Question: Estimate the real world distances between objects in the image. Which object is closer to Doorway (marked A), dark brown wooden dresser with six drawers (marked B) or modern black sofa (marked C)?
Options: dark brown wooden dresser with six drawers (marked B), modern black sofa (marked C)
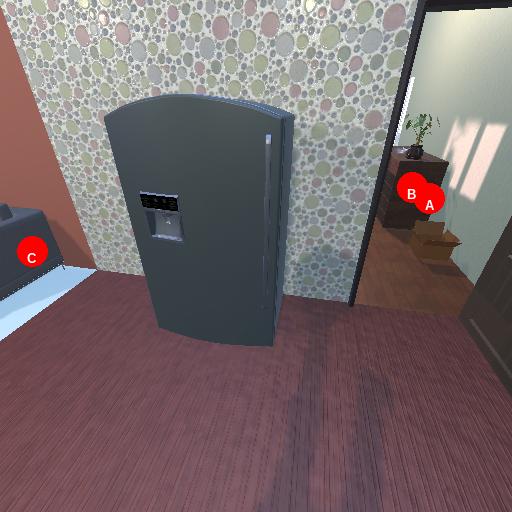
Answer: dark brown wooden dresser with six drawers (marked B)